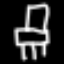
Label: chair